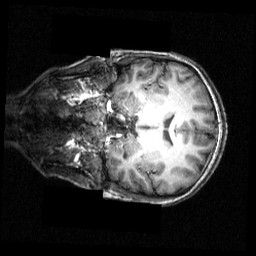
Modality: T1w
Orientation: coronal
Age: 19
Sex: female
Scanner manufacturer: siemens
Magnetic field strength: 3.951 T
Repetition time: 1.5 s
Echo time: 0.00335 s